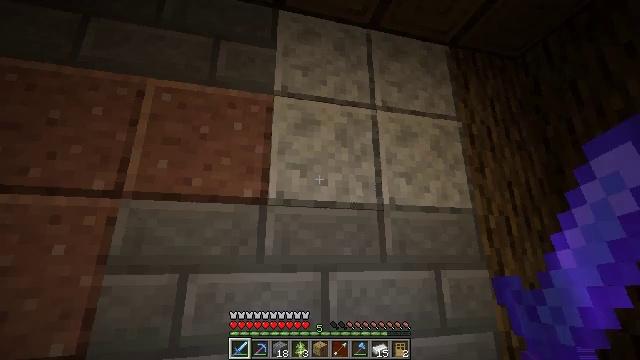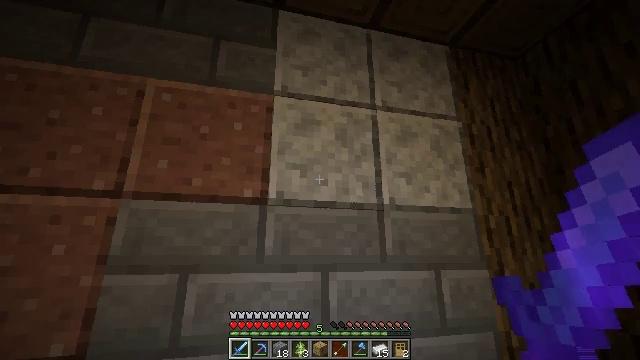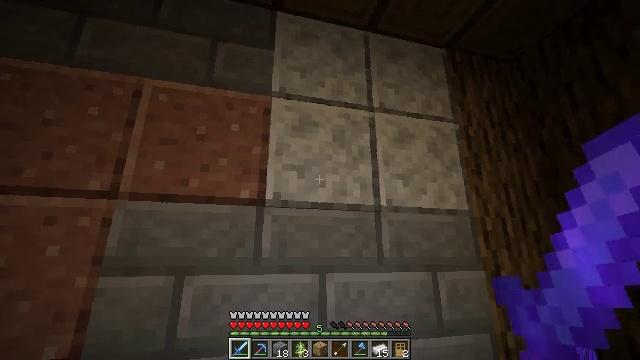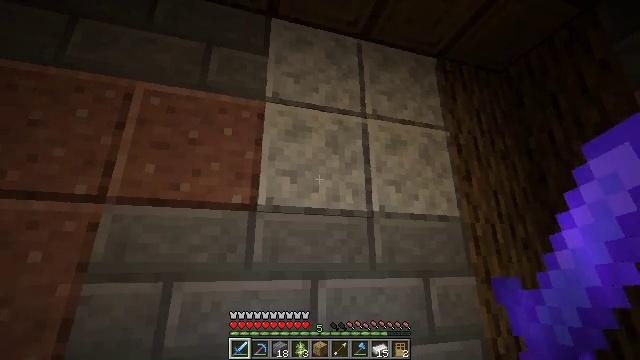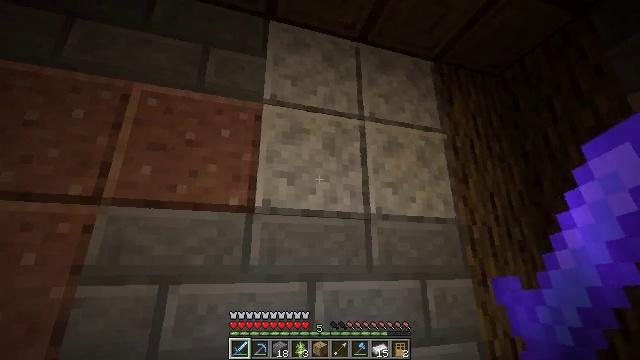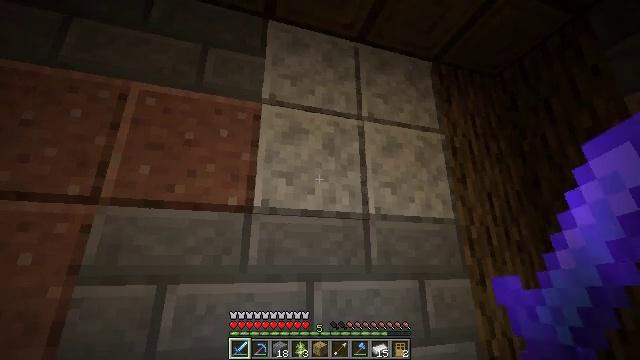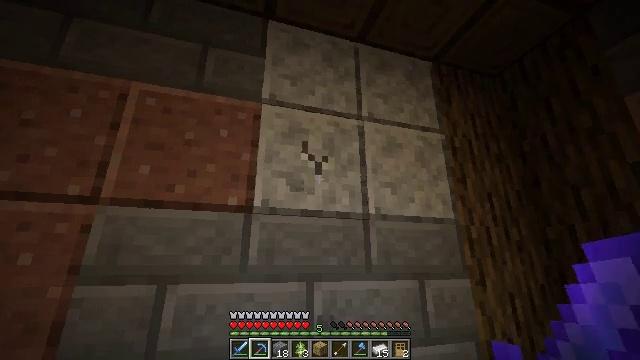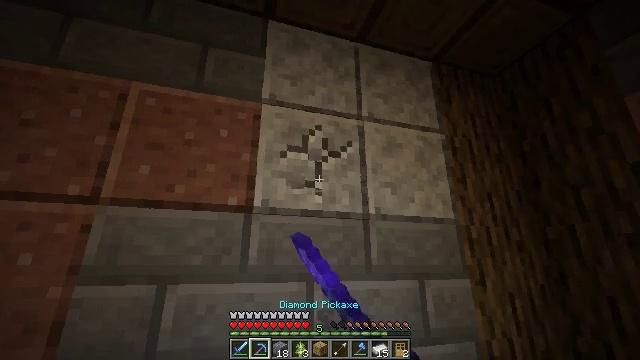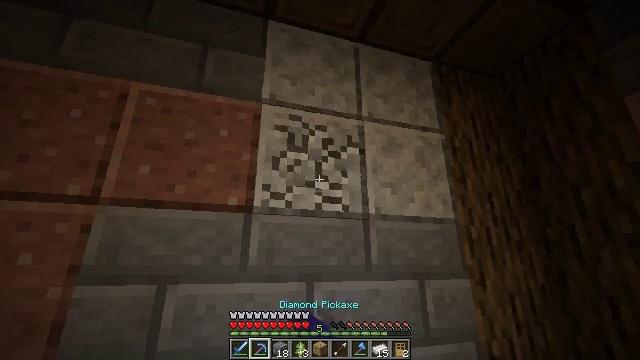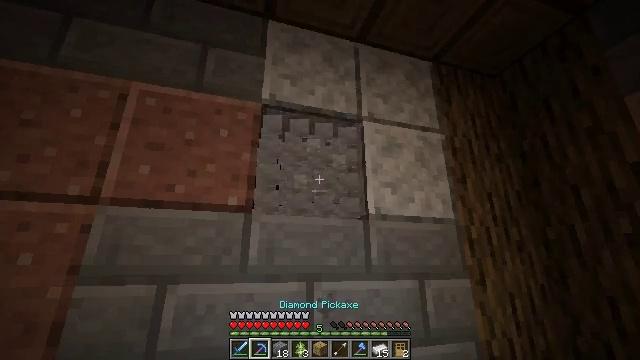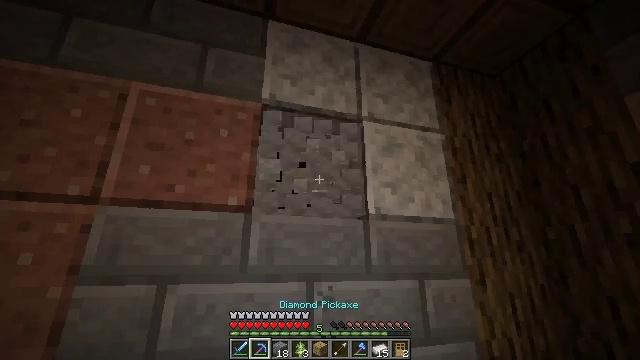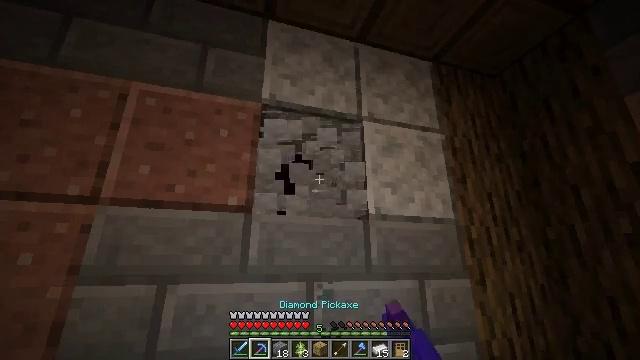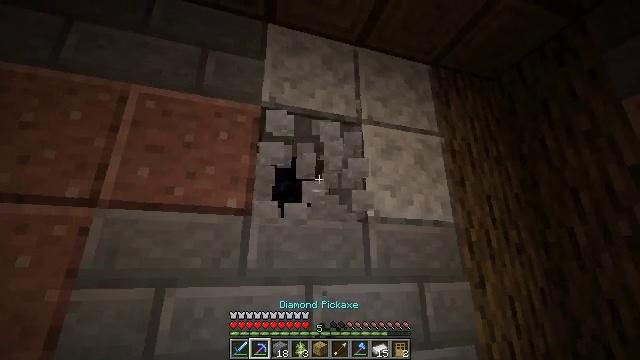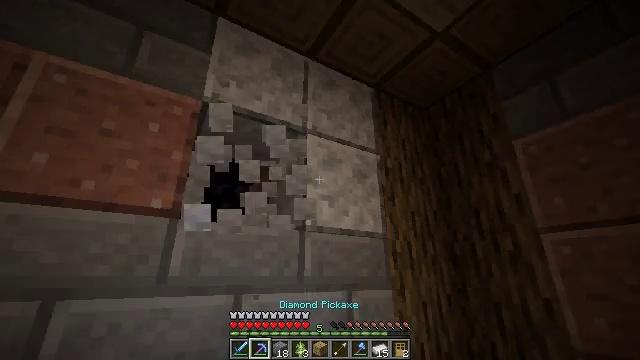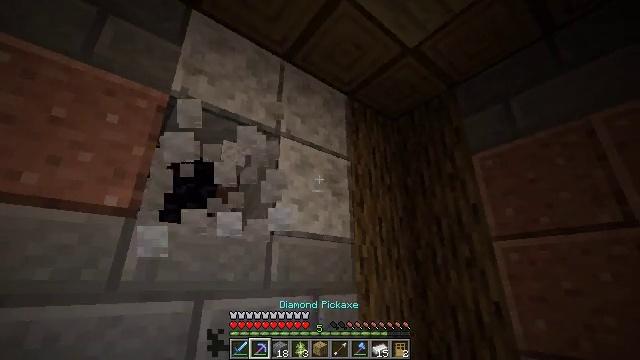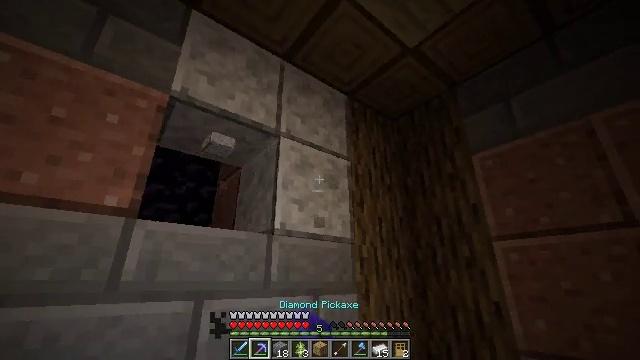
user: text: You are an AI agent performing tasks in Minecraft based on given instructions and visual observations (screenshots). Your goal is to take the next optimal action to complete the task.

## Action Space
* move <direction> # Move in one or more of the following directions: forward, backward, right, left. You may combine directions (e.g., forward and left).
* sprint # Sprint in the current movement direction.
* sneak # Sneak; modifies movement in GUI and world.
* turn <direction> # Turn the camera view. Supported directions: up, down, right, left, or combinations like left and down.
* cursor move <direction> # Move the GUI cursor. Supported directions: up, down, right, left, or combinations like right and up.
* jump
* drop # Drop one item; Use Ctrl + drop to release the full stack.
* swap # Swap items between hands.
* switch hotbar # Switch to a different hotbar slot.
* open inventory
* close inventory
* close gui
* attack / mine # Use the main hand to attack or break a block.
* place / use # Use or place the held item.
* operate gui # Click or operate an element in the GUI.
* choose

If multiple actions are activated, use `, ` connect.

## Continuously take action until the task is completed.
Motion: motion action
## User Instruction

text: Mine polished diorite for building materials.
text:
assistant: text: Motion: no_op
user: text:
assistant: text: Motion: no_op
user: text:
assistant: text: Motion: turn right and up
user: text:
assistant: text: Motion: no_op
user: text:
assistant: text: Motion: no_op
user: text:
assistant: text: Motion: attack / mine, switch to hotbar 2
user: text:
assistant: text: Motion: attack / mine, switch to hotbar 2
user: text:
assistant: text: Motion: attack / mine
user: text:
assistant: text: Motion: attack / mine
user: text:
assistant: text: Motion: attack / mine
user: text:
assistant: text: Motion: attack / mine
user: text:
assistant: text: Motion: attack / mine
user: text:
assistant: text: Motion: turn right and up, attack / mine
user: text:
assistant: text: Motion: turn right, attack / mine
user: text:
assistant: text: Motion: attack / mine
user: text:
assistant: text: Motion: attack / mine
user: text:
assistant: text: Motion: attack / mine
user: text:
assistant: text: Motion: attack / mine
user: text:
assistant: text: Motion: attack / mine
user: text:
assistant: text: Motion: turn up, attack / mine
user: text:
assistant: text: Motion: turn left and up, attack / mine
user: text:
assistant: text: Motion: turn up, attack / mine
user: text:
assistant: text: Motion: turn up, attack / mine
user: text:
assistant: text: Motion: attack / mine
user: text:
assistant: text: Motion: attack / mine
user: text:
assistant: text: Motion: turn left, attack / mine
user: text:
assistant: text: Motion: attack / mine
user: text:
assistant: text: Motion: attack / mine
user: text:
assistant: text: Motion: attack / mine
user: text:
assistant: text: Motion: turn left, attack / mine